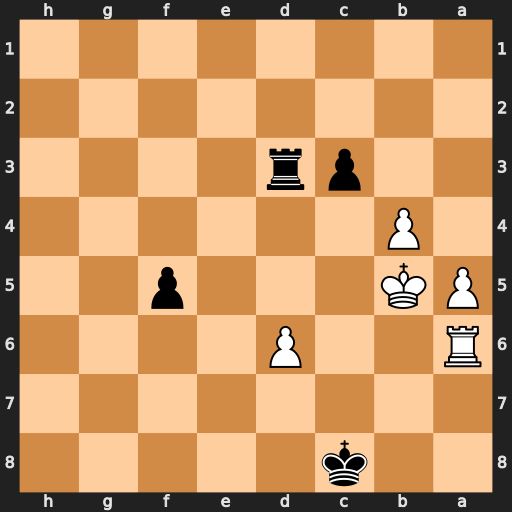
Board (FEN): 2k5/8/R2P4/PK3p2/1P6/2pr4/8/8
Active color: b
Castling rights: -
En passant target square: -
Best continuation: Kd7 Ra7+ Kxd6 Ra6+ Kd7